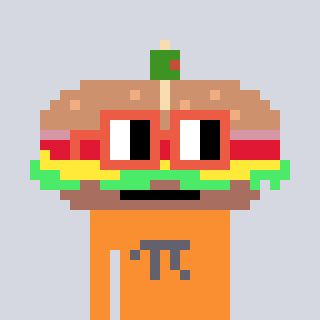
a pixel art character with square orange glasses, a sandwich-shaped head and a orange-colored body on a cool background